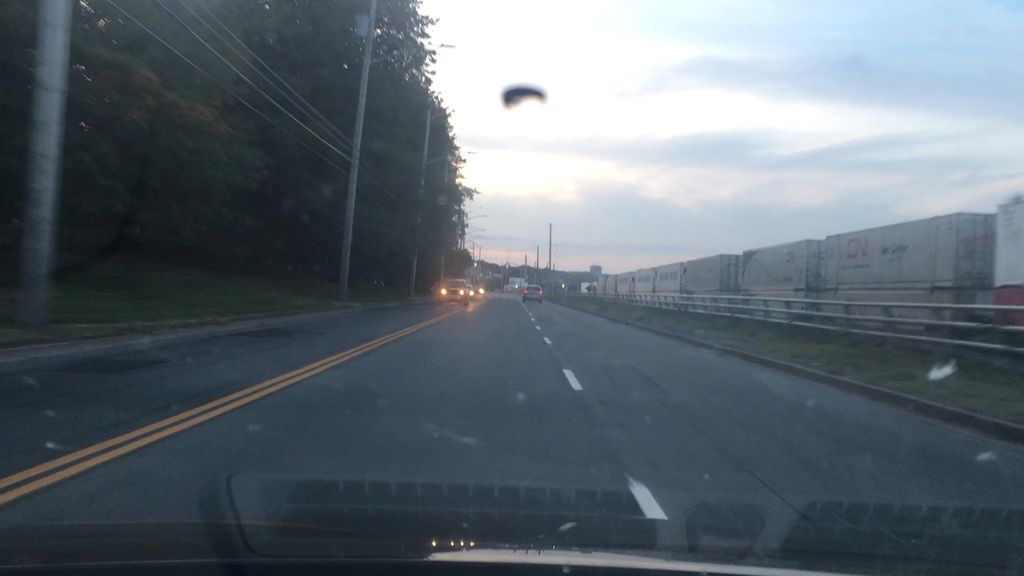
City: halifax